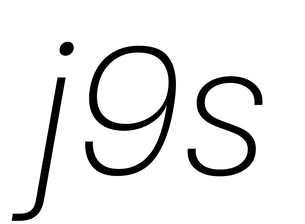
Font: Poppins-ExtraLightItalic